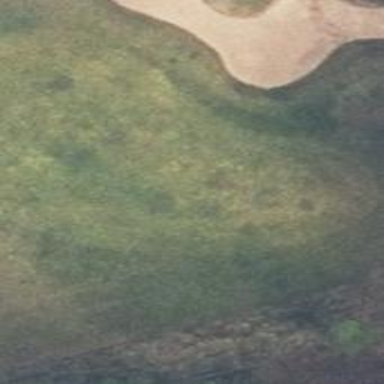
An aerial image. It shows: Golf fairway in the image.